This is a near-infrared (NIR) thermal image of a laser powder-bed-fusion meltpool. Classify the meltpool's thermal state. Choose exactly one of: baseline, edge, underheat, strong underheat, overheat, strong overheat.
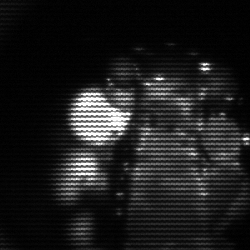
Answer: baseline